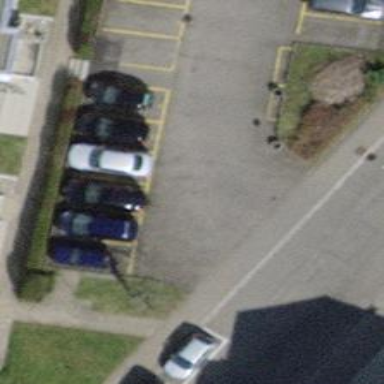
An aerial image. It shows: Asphalt parking aisle off service road.